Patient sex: F
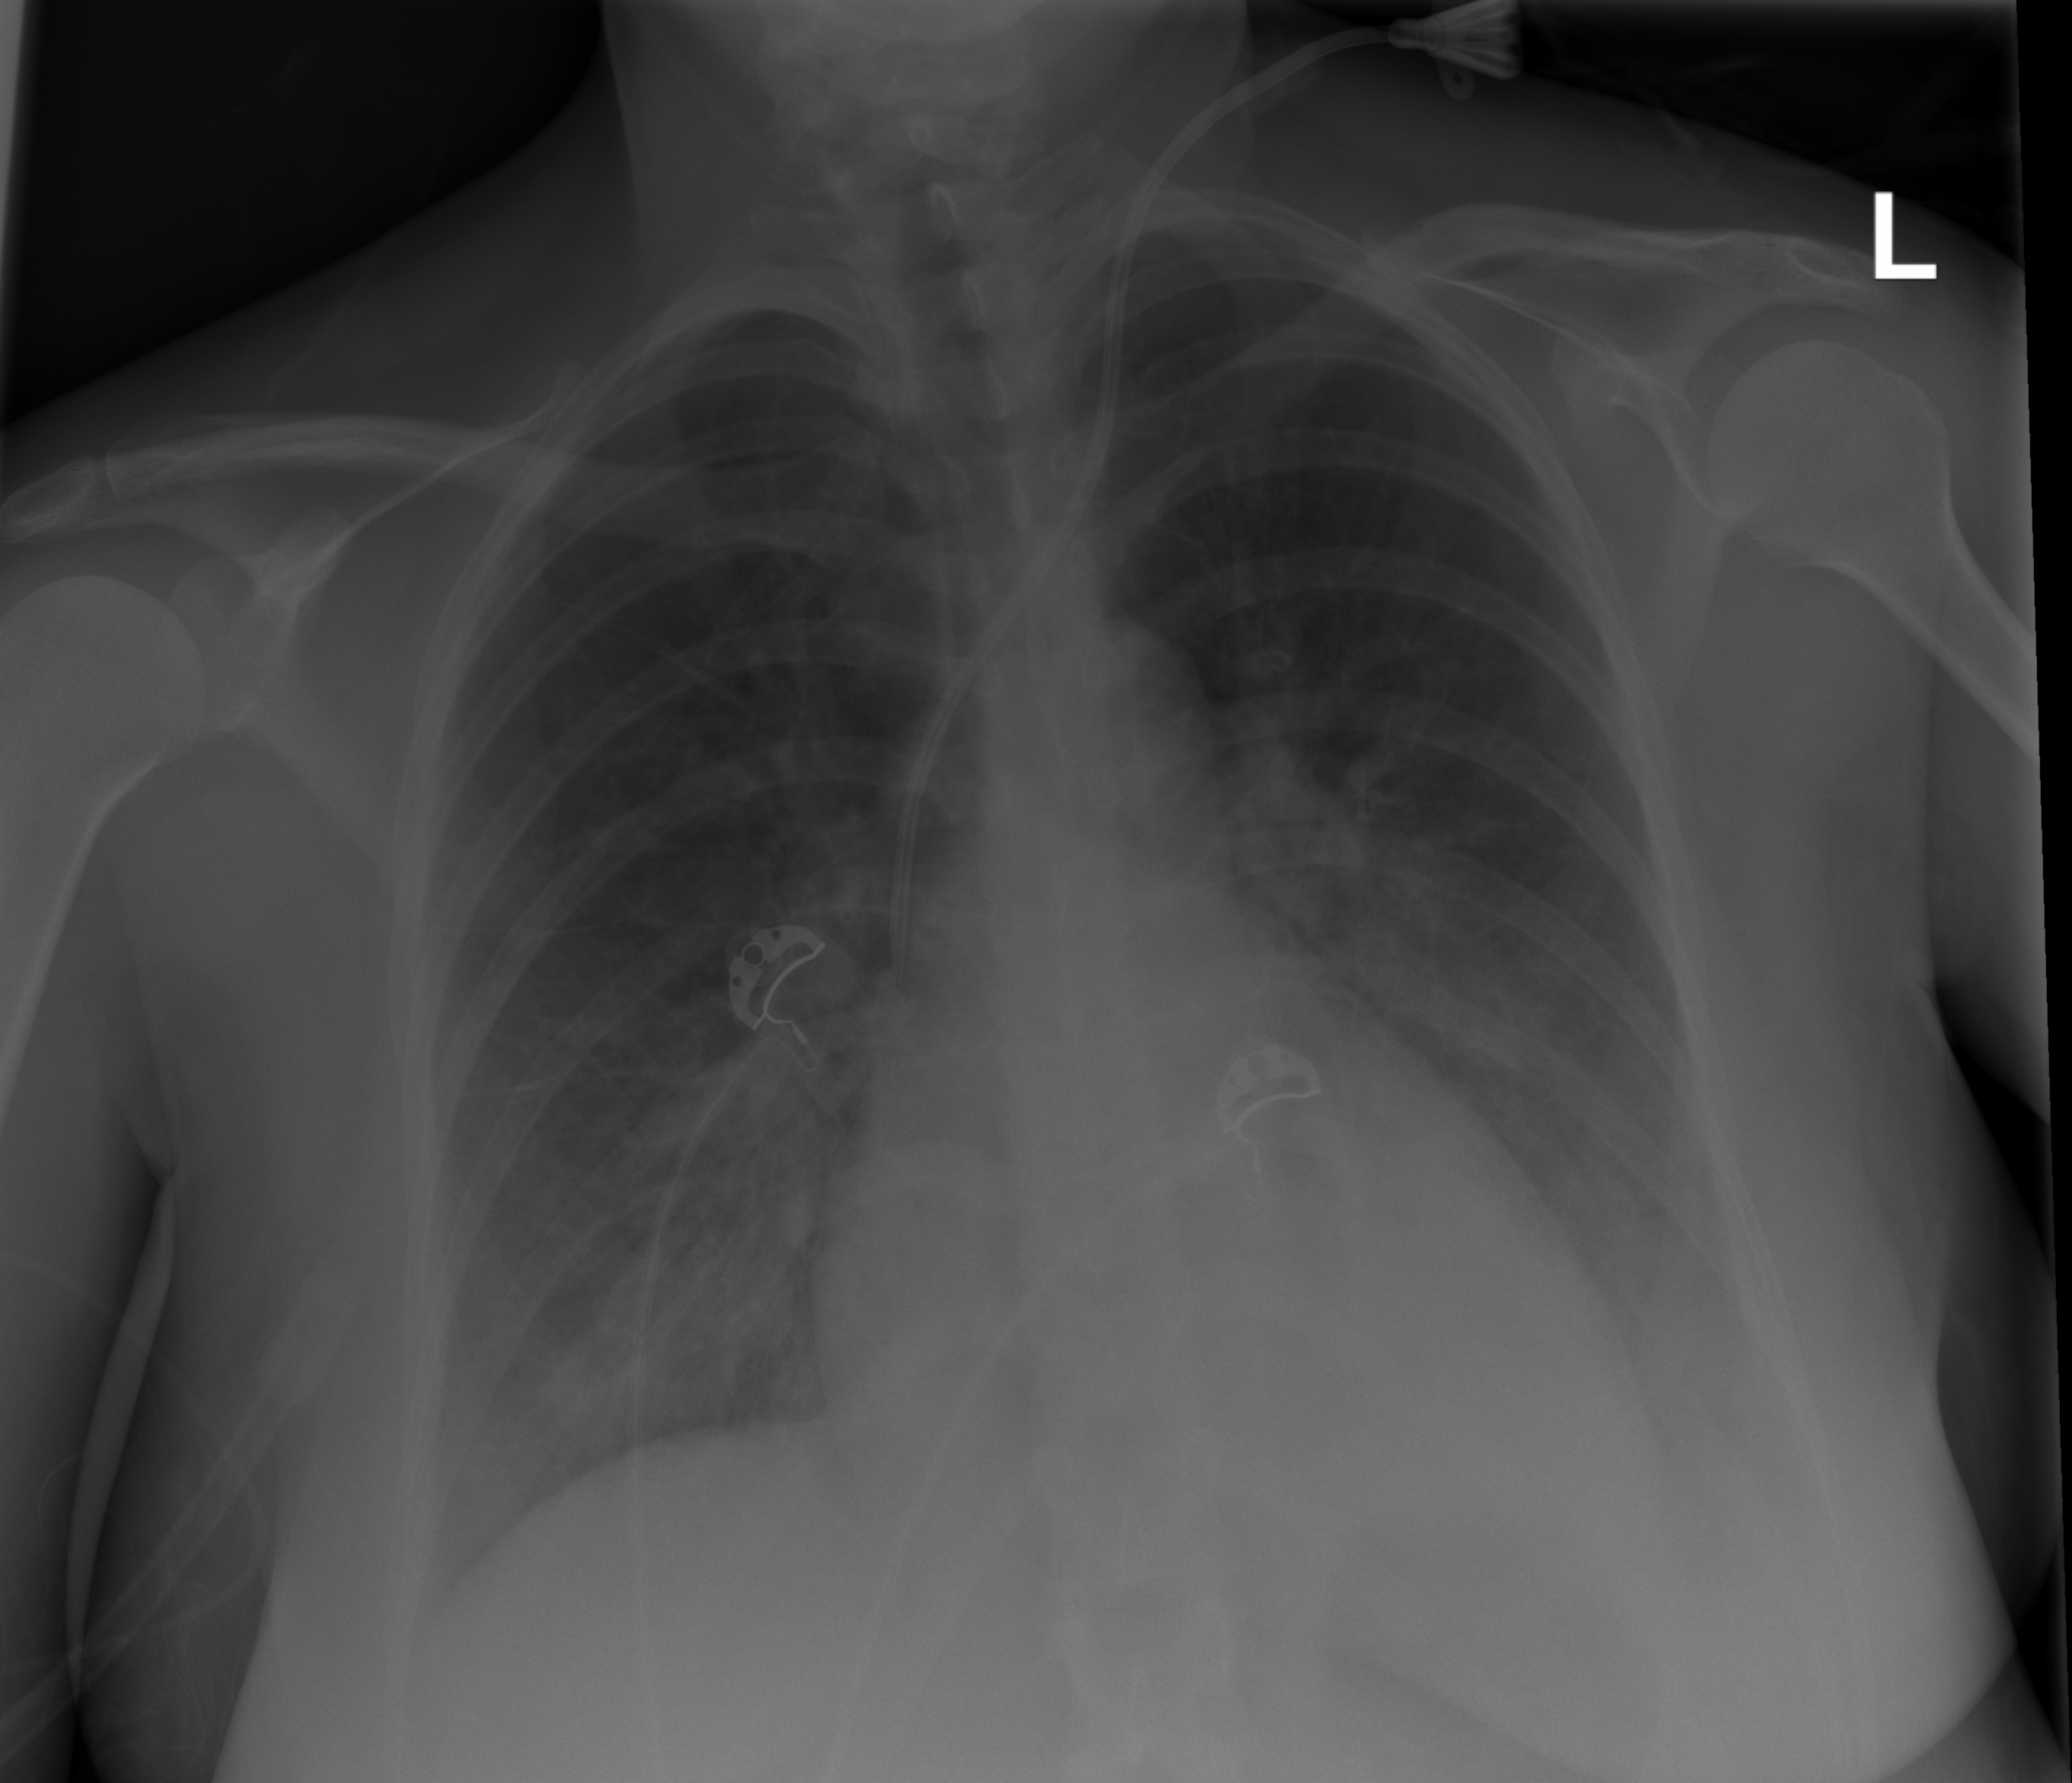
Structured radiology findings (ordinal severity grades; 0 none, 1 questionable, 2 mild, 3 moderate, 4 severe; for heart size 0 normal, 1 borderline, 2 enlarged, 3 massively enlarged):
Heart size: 2
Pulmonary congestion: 2
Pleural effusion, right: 2
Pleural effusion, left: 2
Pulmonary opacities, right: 3
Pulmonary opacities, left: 0
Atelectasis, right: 2
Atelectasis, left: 2